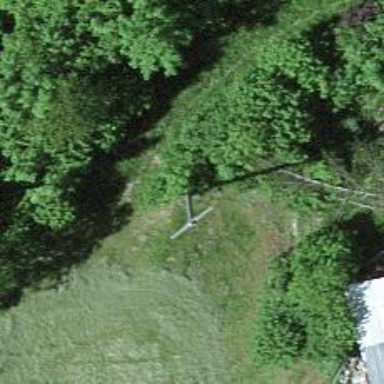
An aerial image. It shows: Minor power line.